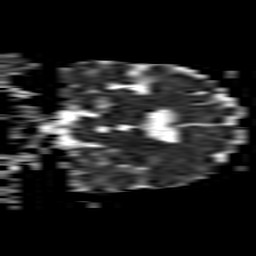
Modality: ADC
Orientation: coronal
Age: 60
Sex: female
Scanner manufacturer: philips
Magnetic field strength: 1.5 T
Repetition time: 3.395 s
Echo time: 0.06922 s